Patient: sex F, age 48
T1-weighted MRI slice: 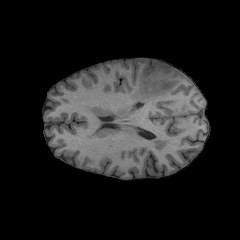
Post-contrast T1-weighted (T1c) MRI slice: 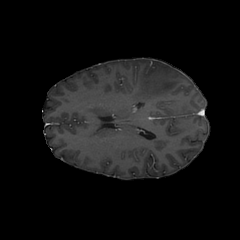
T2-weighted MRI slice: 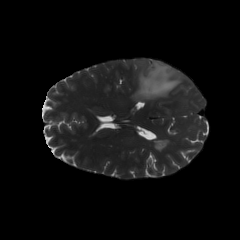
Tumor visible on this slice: yes
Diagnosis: Astrocytoma, IDH-mutant
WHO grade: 3